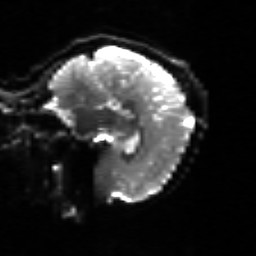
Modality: sbref
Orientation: sagittal
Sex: female
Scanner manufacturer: siemens
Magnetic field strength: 3 T
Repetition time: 5 s
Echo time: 0.071 s